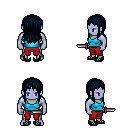
a pixel art fantasy rpg character, male body template, dark elf, purple skin, teal pirate shirt, red pants, raven unkempt hairstyle, ghillies, dagger, four views (front, back, left, right), 2x2 character sprite sheet, small pixel art, hard edges, no anti-aliasing